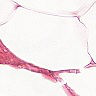
Metastatic tissue present: no